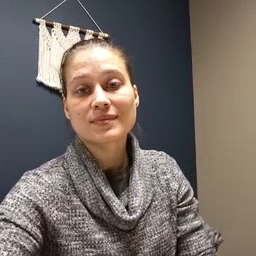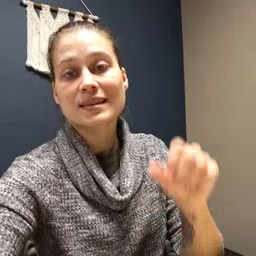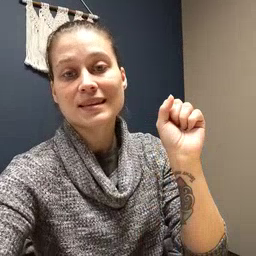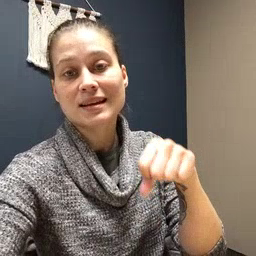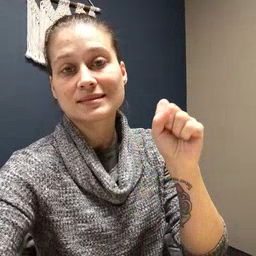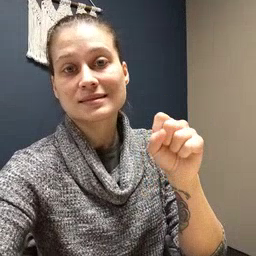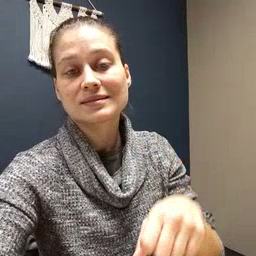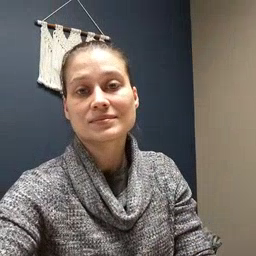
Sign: yes